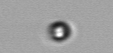
Label: nanoplankton_mix